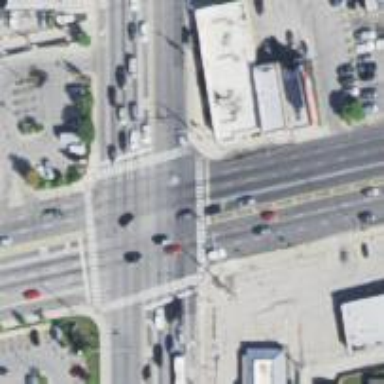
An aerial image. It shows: Crossing with marked lines on the road.